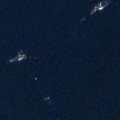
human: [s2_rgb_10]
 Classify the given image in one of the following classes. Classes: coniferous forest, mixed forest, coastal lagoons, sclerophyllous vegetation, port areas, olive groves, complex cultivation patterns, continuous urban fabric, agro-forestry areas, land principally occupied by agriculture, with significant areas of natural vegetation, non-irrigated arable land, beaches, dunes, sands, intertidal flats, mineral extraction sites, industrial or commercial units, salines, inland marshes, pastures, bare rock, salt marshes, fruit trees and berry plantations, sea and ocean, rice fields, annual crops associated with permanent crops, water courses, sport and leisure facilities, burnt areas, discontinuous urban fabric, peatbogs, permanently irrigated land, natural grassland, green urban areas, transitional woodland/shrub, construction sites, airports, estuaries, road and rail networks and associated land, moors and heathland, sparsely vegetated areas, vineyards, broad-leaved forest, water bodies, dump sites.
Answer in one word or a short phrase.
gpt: sea and ocean